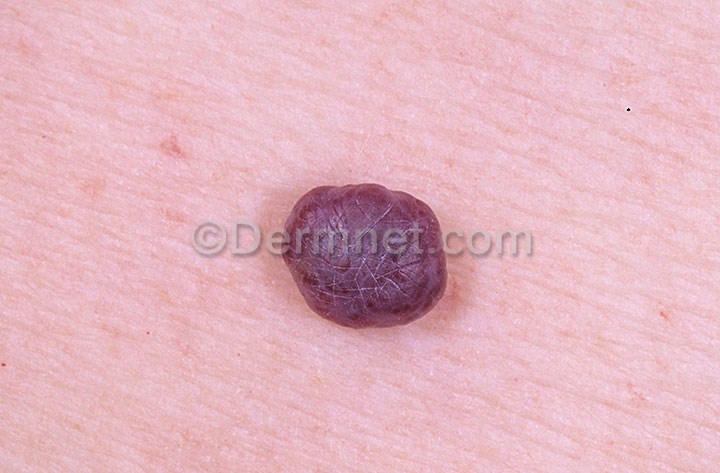
Disease: Vascular Tumors